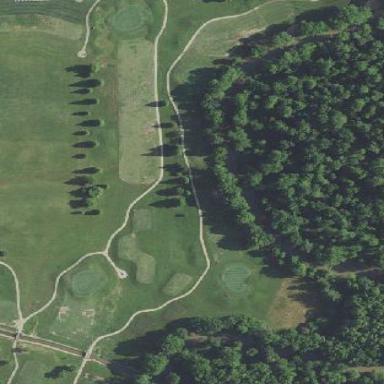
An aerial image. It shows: Disc golf course for leisure activity.